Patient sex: M
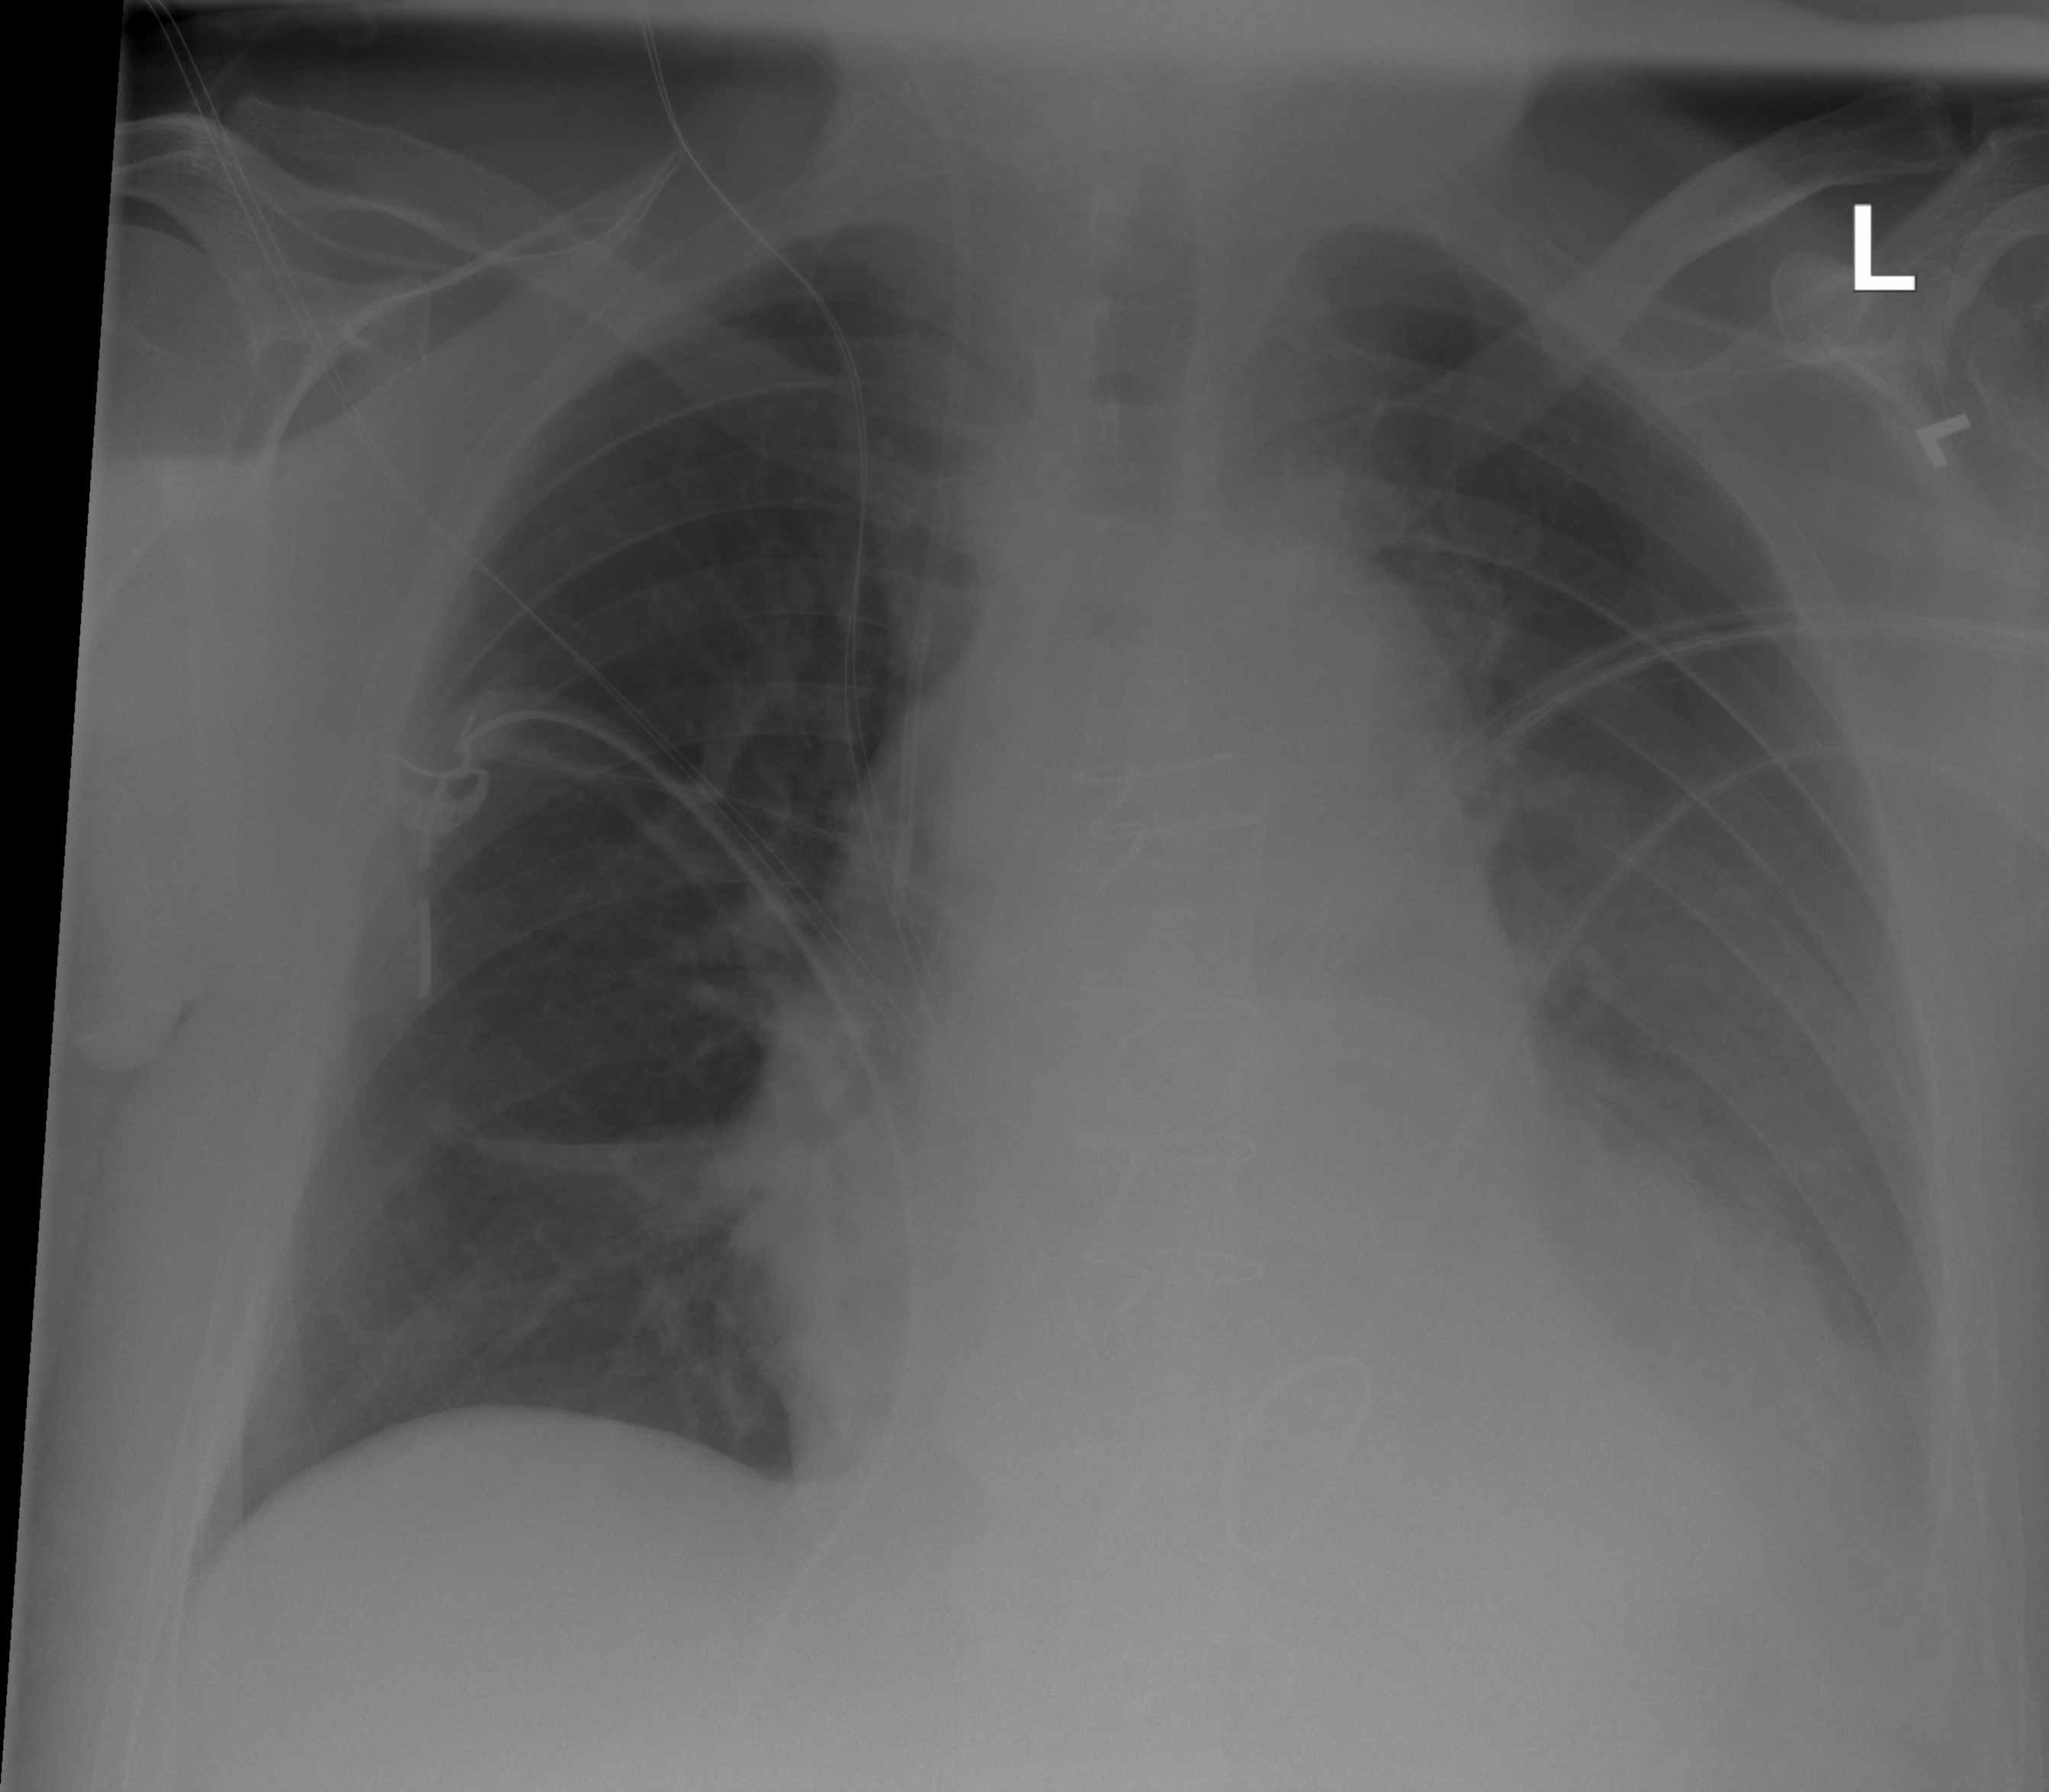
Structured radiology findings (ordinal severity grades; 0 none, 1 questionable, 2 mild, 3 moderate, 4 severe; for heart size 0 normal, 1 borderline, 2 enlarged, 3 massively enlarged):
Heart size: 1
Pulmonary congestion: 0
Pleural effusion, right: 0
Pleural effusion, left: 3
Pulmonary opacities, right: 0
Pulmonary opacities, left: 0
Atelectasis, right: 2
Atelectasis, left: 2